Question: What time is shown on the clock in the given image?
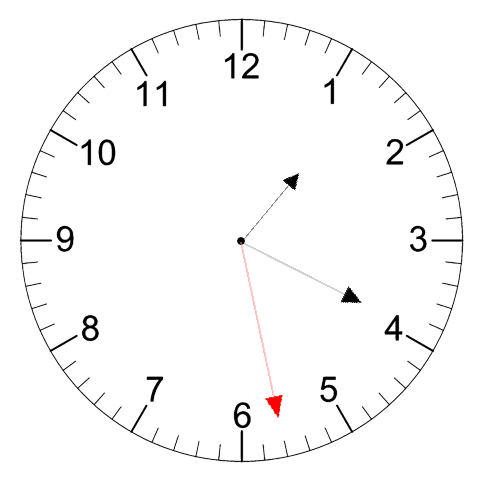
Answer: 01:19:28